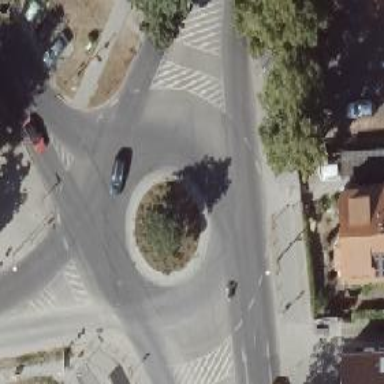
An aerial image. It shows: Secondary road made of asphalt leading to roundabout.